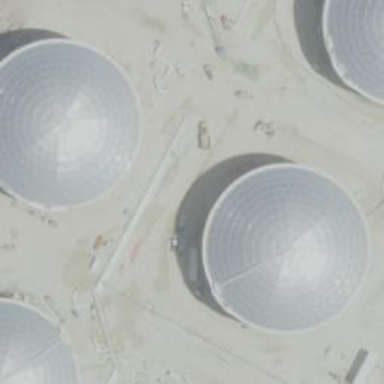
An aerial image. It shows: Storage tank building.